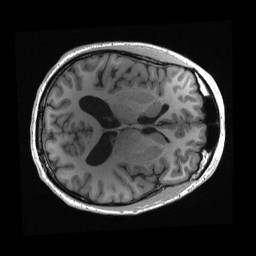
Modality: T1w
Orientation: axial
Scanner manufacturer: siemens
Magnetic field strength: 3 T
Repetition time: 2.3 s
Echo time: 0.00285 s